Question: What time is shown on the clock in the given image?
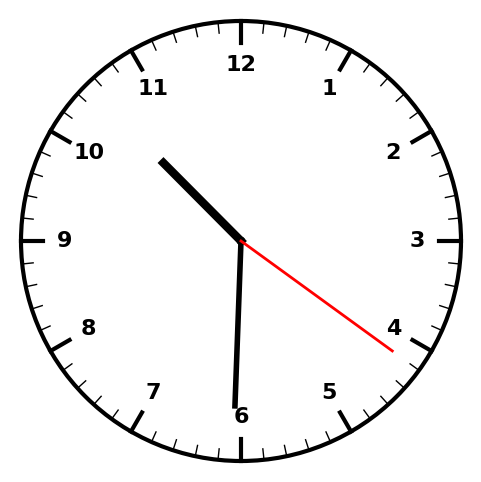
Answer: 10:30:21